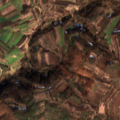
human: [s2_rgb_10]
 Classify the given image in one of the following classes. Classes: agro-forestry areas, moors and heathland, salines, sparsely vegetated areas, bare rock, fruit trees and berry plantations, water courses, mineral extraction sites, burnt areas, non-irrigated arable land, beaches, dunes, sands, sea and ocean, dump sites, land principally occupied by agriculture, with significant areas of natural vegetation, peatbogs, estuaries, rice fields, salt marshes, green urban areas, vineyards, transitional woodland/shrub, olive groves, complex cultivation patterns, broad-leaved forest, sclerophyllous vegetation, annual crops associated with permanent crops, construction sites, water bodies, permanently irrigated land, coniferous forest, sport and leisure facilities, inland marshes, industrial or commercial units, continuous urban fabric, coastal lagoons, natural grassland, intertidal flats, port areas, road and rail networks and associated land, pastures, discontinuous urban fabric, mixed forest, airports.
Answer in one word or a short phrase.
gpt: non-irrigated arable land, complex cultivation patterns, land principally occupied by agriculture, with significant areas of natural vegetation, broad-leaved forest